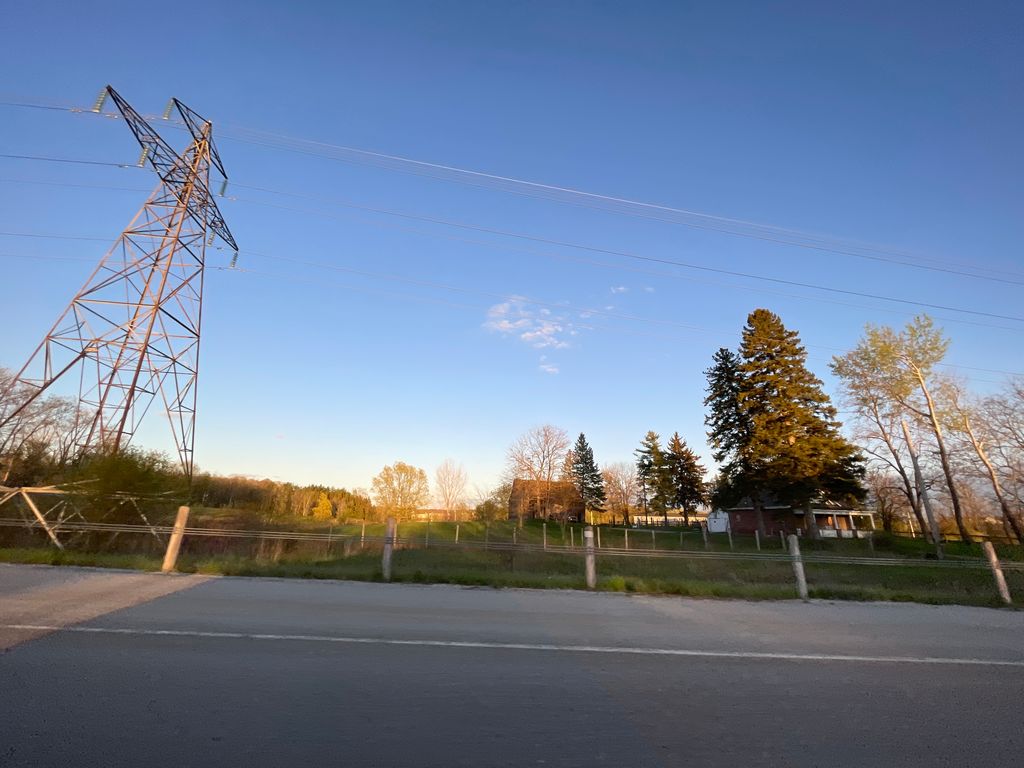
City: kitchener-waterloo